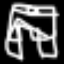
Label: pants